【题型】选择题　【知识点】平面几何　【难度】medium
如图，在$\triangle ABC$中，D，E分别是AB，AC上的点，且$DE \parallel BC$，若$AE:EC = 1:4$，那么$S_{\triangle ADE}:S_{\triangle BEC}$的值为（ ）

\vspace{1em}
\noindent
A. $1:16$ \quad B. $1:18$ \quad C. $1:20$ \quad D. $1:24$
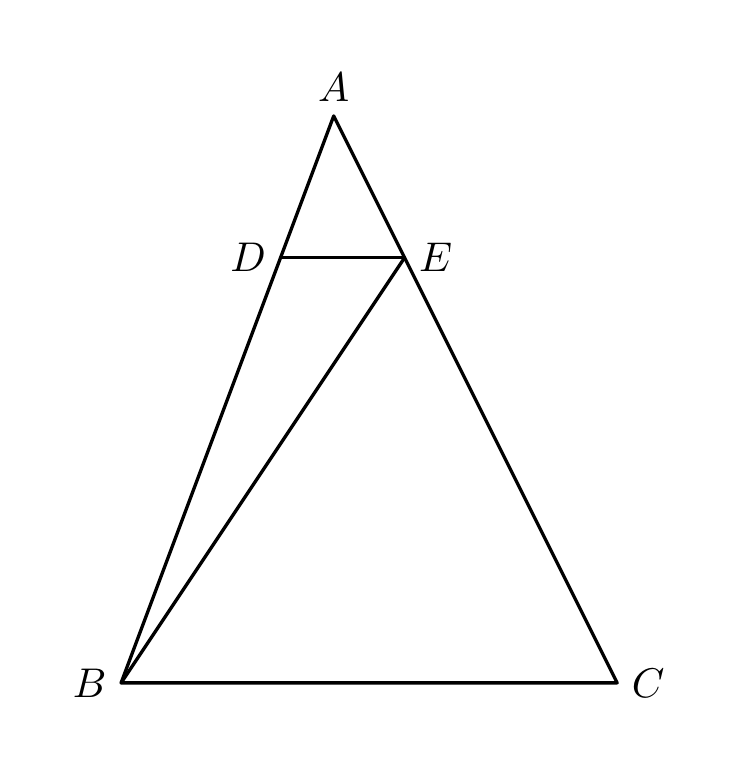
【解答】
\noindent
【答案】C

\vspace{1em}
\noindent
【分析】由已知条件可求得$\dfrac{S_{\triangle ABE}}{S_{\triangle BEC}}$，又由平行线分线段成比例可求得$\dfrac{S_{\triangle ADE}}{S_{\triangle BDE}}$，结合$S_{\triangle BDE}=S_{\triangle ABE}-S_{\triangle ADE}$可求得答案。

\vspace{1em}
\noindent
【详解】解：$\because \dfrac{AE}{EC} = \dfrac{1}{4}$，\\
$\therefore \dfrac{S_{\triangle ABE}}{S_{\triangle BEC}} = \dfrac{1}{4}$，\\
$\therefore S_{\triangle ABE} = \dfrac{1}{4}S_{\triangle BEC}$，\\
$\because DE \parallel BC$，\\
$\therefore \dfrac{AD}{DB} = \dfrac{AE}{EC} = \dfrac{1}{4}$，\\
$\therefore \dfrac{S_{\triangle ADE}}{S_{\triangle BDE}} = \dfrac{1}{4}$，\\
$\therefore S_{\triangle BDE} = 4S_{\triangle ADE}$，\\
又$\because S_{\triangle BDE} = S_{\triangle ABE} - S_{\triangle ADE}$，\\
$\therefore 4S_{\triangle ADE} = \dfrac{1}{4}S_{\triangle EBC} - S_{\triangle ADE}$，\\
$\therefore \dfrac{S_{\triangle ADE}}{S_{\triangle EBC}} = \dfrac{1}{20}$，\\
故选：C。

\vspace{1em}
\noindent
【点睛】本题主要考查了平行线分线段成比例的性质及三角形的面积，掌握同高三角形的面积比即为底的比是解题的关键。